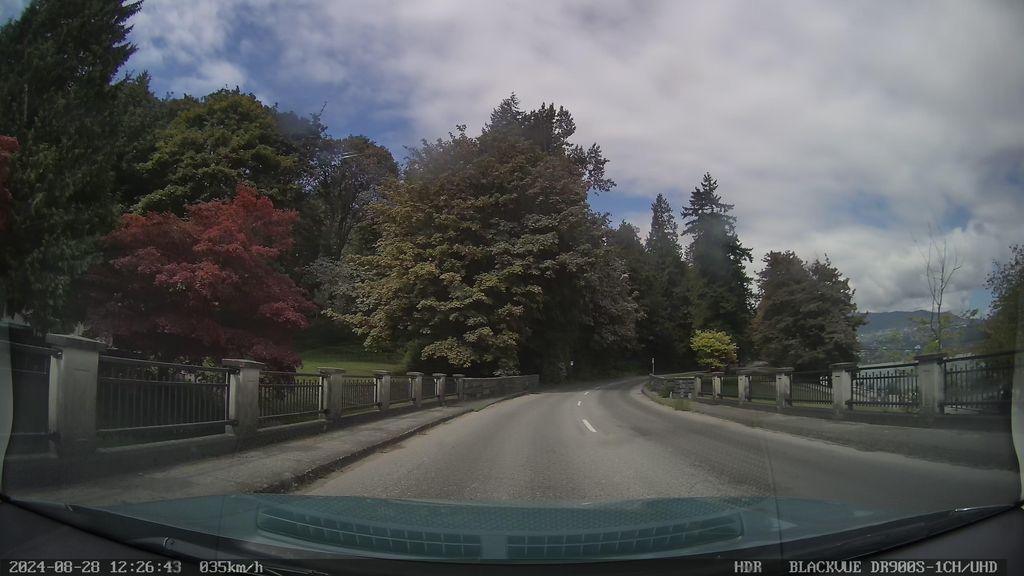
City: vancouver